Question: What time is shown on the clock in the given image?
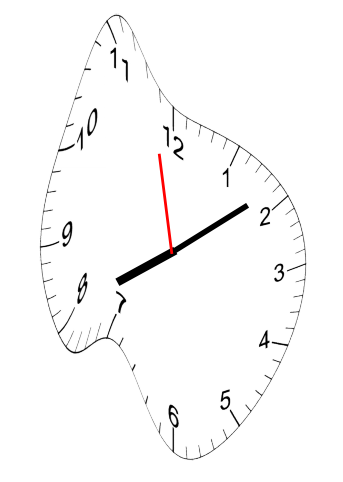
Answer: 08:08:58